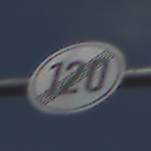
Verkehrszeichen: EndeGeschwindigkeit120
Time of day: Midday
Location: Outdoor (Nature)
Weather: PartlyCloudy
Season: NotSpecified
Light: Natural